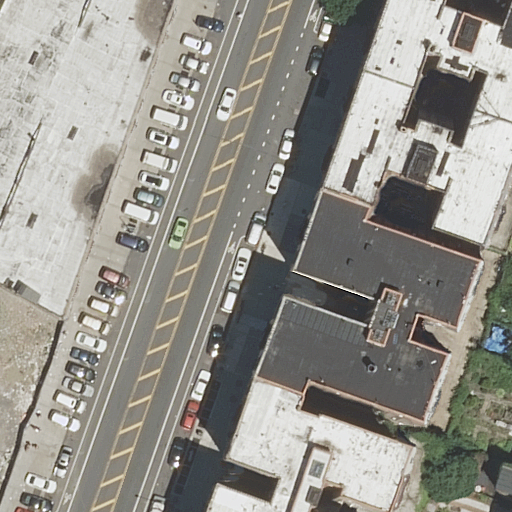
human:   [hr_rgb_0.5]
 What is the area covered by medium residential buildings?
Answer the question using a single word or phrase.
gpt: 885m2

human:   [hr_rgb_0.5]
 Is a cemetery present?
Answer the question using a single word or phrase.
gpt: no

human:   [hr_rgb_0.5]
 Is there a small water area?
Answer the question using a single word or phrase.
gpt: no

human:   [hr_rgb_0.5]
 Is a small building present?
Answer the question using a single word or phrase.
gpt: yes

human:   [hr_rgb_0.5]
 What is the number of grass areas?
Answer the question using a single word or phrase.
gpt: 0

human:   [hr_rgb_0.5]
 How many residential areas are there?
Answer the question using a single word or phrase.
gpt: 0

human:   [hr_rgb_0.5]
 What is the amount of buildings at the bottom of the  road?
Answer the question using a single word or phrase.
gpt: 3

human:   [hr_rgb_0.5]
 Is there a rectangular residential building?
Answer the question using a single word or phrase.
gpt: yes

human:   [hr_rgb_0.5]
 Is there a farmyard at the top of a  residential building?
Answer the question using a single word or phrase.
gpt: no

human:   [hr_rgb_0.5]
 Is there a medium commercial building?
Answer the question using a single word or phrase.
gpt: no

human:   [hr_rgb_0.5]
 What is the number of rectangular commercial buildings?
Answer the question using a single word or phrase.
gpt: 0

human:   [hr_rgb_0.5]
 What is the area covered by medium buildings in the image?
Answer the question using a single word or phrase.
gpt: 885m2

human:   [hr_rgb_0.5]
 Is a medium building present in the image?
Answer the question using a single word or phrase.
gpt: yes

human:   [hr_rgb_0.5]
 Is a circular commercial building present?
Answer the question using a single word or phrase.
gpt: no

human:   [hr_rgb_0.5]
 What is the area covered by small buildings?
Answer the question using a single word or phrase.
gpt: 13m2

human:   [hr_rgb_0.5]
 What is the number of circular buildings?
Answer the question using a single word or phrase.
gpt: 0

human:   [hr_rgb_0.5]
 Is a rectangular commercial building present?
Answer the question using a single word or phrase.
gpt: no

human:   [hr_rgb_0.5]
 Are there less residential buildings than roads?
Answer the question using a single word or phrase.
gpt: no

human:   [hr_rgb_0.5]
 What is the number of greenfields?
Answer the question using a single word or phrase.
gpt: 0

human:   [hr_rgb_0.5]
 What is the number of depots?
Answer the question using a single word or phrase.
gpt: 0

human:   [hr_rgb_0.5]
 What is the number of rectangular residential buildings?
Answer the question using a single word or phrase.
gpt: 3

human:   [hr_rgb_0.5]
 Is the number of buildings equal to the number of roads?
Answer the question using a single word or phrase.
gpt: no

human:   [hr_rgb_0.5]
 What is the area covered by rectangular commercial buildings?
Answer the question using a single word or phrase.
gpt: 0m2

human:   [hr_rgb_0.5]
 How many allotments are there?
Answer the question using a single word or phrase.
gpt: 0

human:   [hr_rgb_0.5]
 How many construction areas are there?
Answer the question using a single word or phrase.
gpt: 0

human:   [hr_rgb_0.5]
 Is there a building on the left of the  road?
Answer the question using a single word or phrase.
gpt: yes

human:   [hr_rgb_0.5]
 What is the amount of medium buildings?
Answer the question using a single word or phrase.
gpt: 2

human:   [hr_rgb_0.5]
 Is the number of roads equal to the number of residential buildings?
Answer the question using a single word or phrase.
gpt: no

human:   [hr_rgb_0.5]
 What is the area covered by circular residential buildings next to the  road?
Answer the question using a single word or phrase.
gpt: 0m2

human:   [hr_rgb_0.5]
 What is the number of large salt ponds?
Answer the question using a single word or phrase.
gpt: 0

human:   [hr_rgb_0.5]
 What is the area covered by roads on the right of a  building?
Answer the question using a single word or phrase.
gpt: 0m2

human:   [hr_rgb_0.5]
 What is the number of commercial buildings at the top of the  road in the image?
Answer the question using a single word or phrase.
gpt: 0

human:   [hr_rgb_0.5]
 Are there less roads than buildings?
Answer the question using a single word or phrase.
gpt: yes

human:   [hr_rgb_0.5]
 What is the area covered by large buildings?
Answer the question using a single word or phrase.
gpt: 2804m2

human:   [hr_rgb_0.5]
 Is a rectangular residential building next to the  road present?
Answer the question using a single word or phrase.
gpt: yes

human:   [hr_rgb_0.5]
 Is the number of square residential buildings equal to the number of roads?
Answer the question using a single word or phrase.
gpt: no